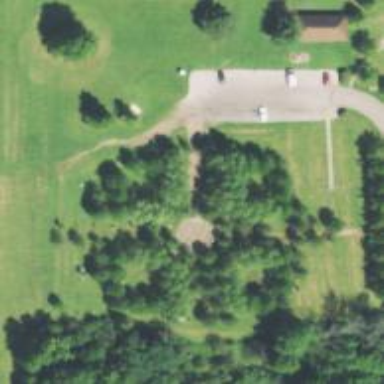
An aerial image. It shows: Memorial site with historic significance.